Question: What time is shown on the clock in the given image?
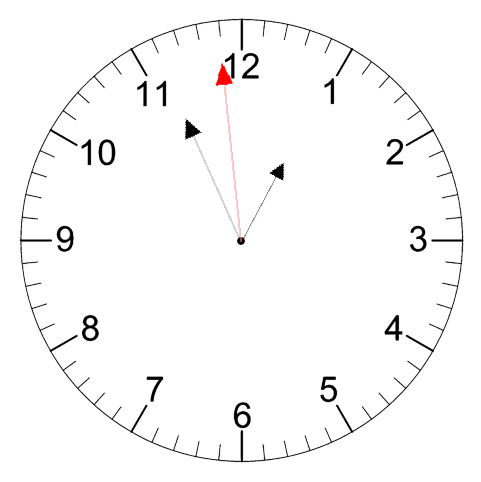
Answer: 12:55:59